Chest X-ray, PA view. Patient: 24 years old, sex M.
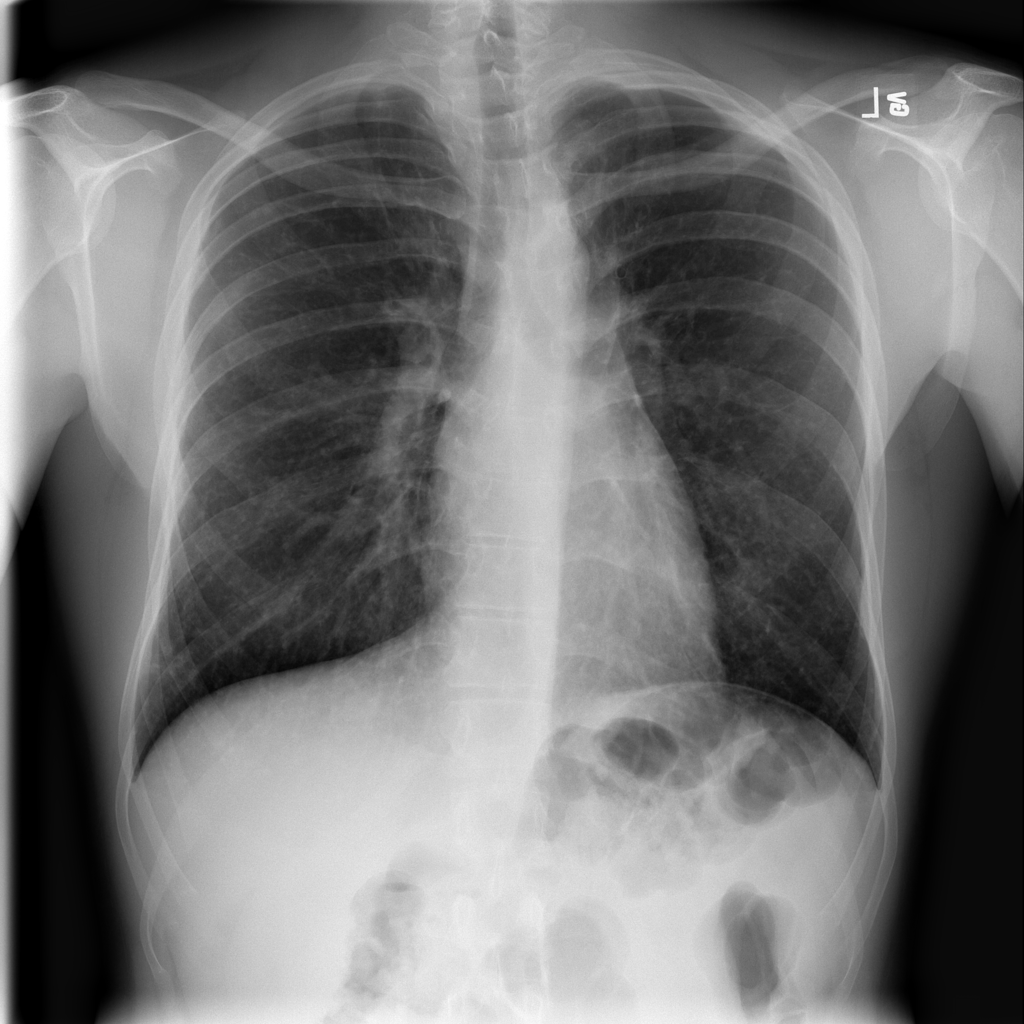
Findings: No Finding